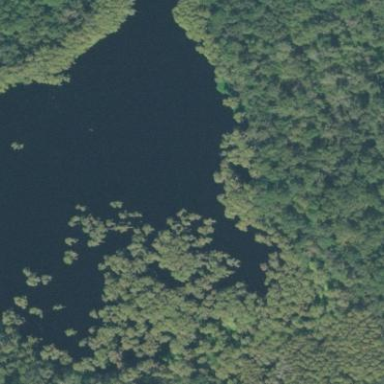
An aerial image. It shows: Swampy wetland area.